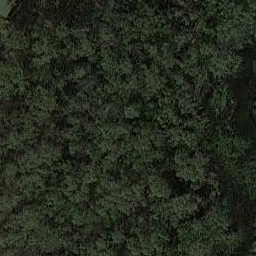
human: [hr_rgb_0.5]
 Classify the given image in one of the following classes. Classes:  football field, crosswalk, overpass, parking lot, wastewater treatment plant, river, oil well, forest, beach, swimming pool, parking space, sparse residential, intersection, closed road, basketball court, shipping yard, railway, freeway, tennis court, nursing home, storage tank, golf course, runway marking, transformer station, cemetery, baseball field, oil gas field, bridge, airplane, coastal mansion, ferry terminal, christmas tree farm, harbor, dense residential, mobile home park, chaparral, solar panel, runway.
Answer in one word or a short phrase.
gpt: forest